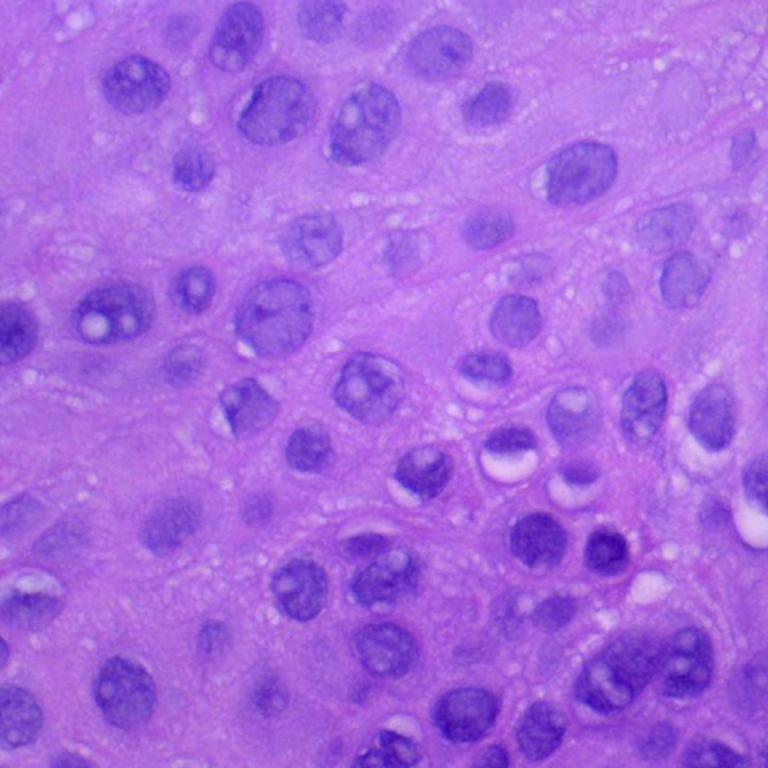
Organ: lung
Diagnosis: squamous carcinomas